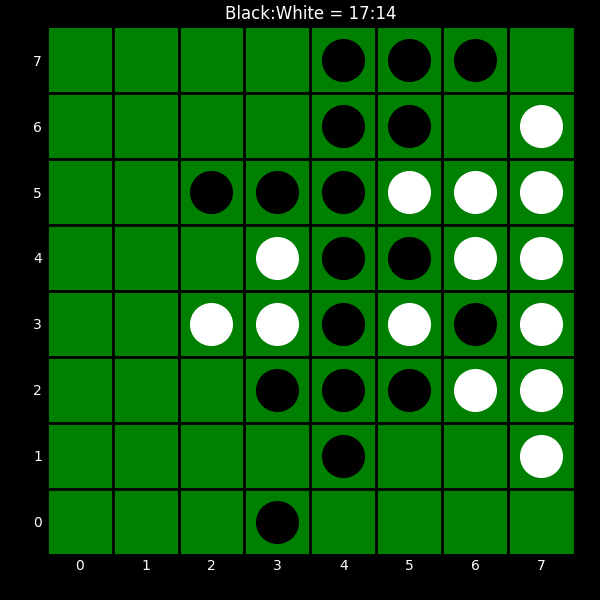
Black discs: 17
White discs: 14